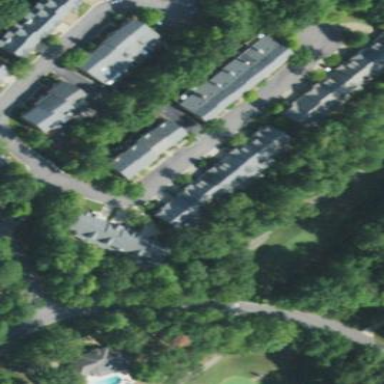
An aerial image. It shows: Terrace building.